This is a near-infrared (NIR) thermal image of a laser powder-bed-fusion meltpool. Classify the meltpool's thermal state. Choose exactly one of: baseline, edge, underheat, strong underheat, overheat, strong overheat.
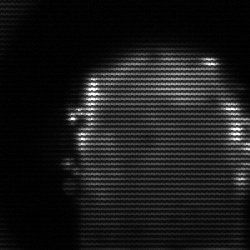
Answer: baseline